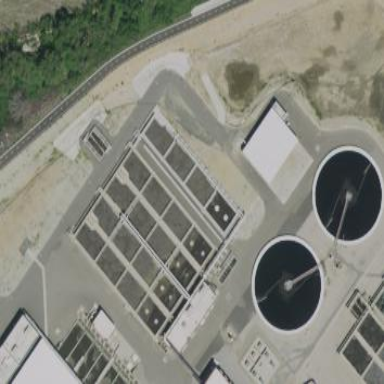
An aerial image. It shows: Image of wastewater.